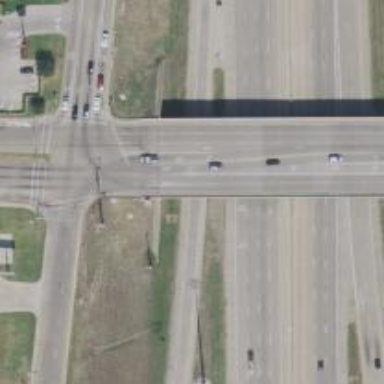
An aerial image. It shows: Secondary road with bridge.